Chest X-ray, PA view. Patient: 59 years old, sex M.
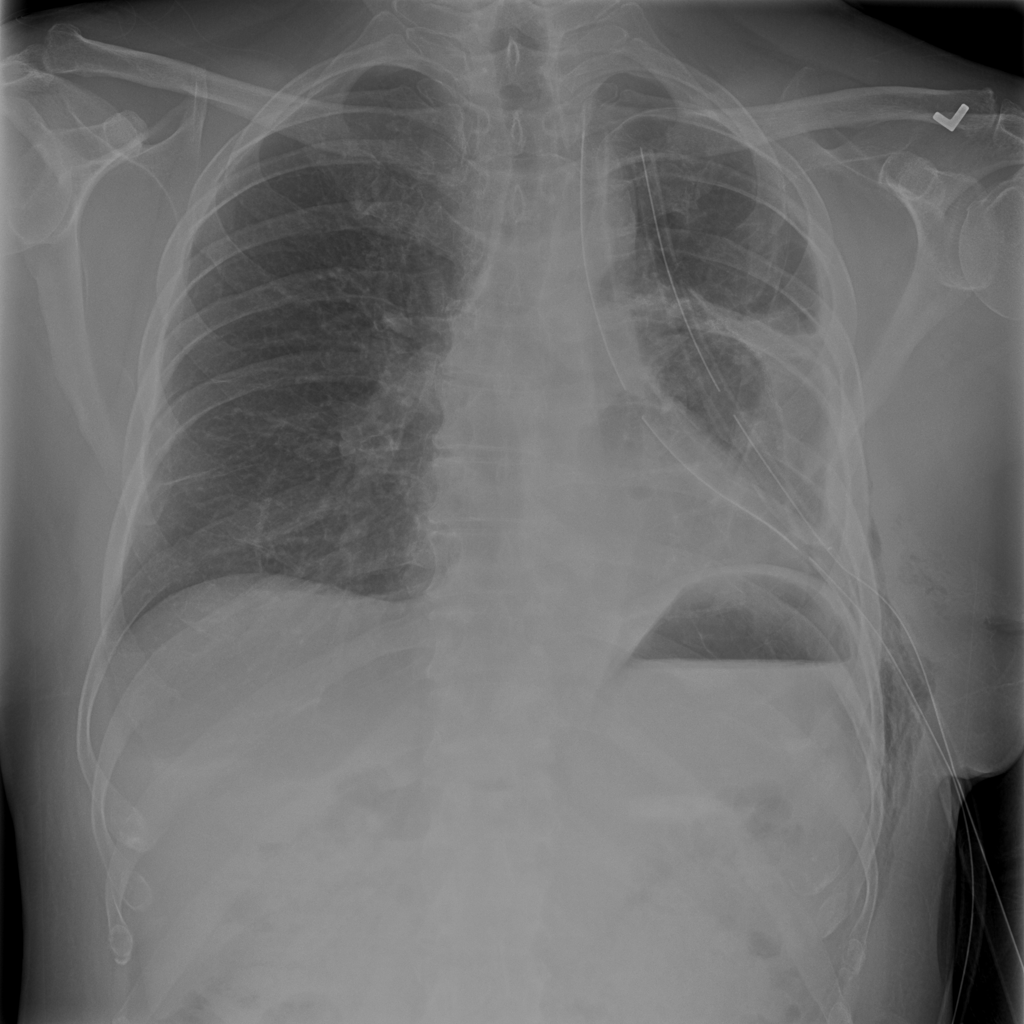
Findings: Emphysema, Pneumothorax